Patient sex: M
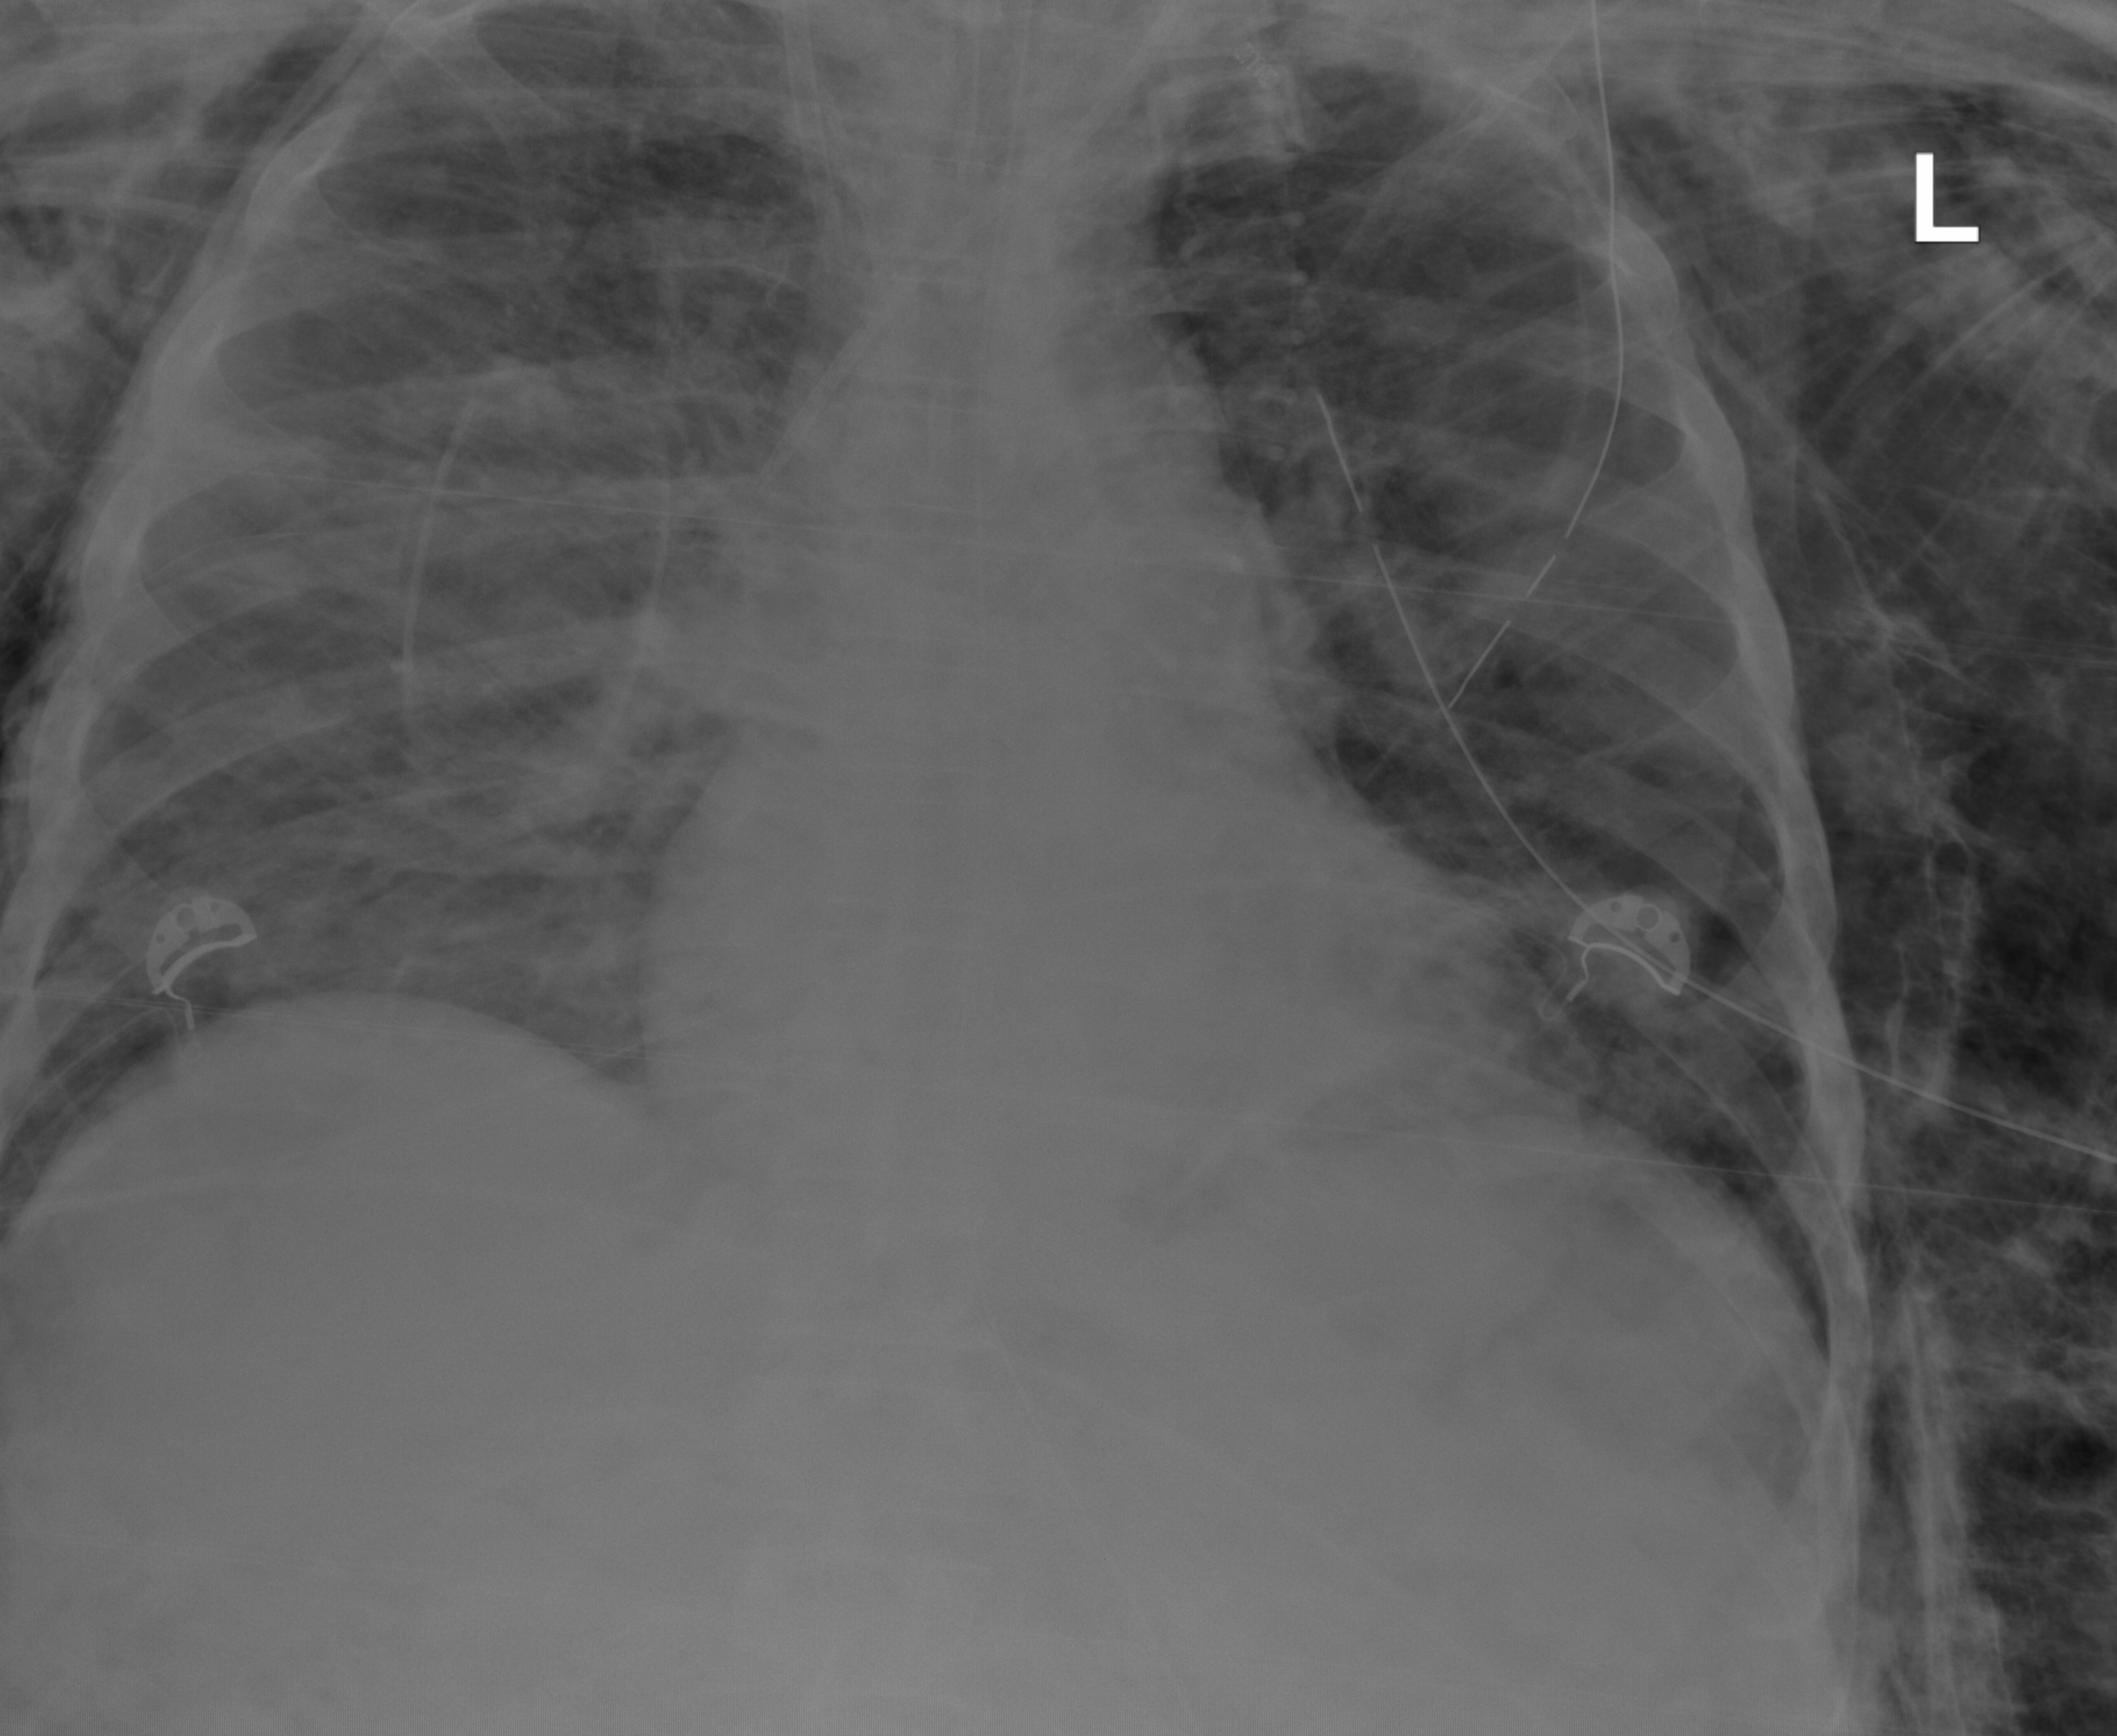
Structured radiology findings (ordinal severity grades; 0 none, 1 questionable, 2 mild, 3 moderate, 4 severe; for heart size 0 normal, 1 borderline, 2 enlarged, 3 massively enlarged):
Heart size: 0
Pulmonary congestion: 0
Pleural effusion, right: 0
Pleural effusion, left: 0
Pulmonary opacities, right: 1
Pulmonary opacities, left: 0
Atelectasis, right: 0
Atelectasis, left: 0